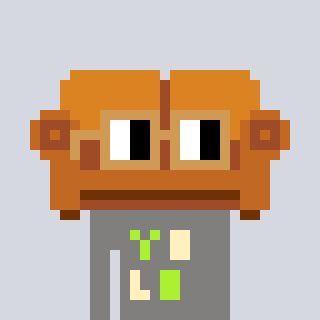
a pixel art character with square brown glasses, a couch-shaped head and a bluegrey-colored body on a cool background